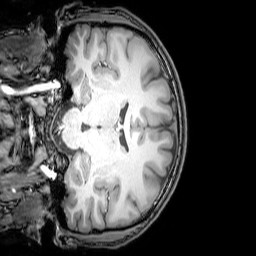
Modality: T1w
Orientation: coronal
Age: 26
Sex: male
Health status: healthy
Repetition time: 0.081 s
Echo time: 0.037 s